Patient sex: F
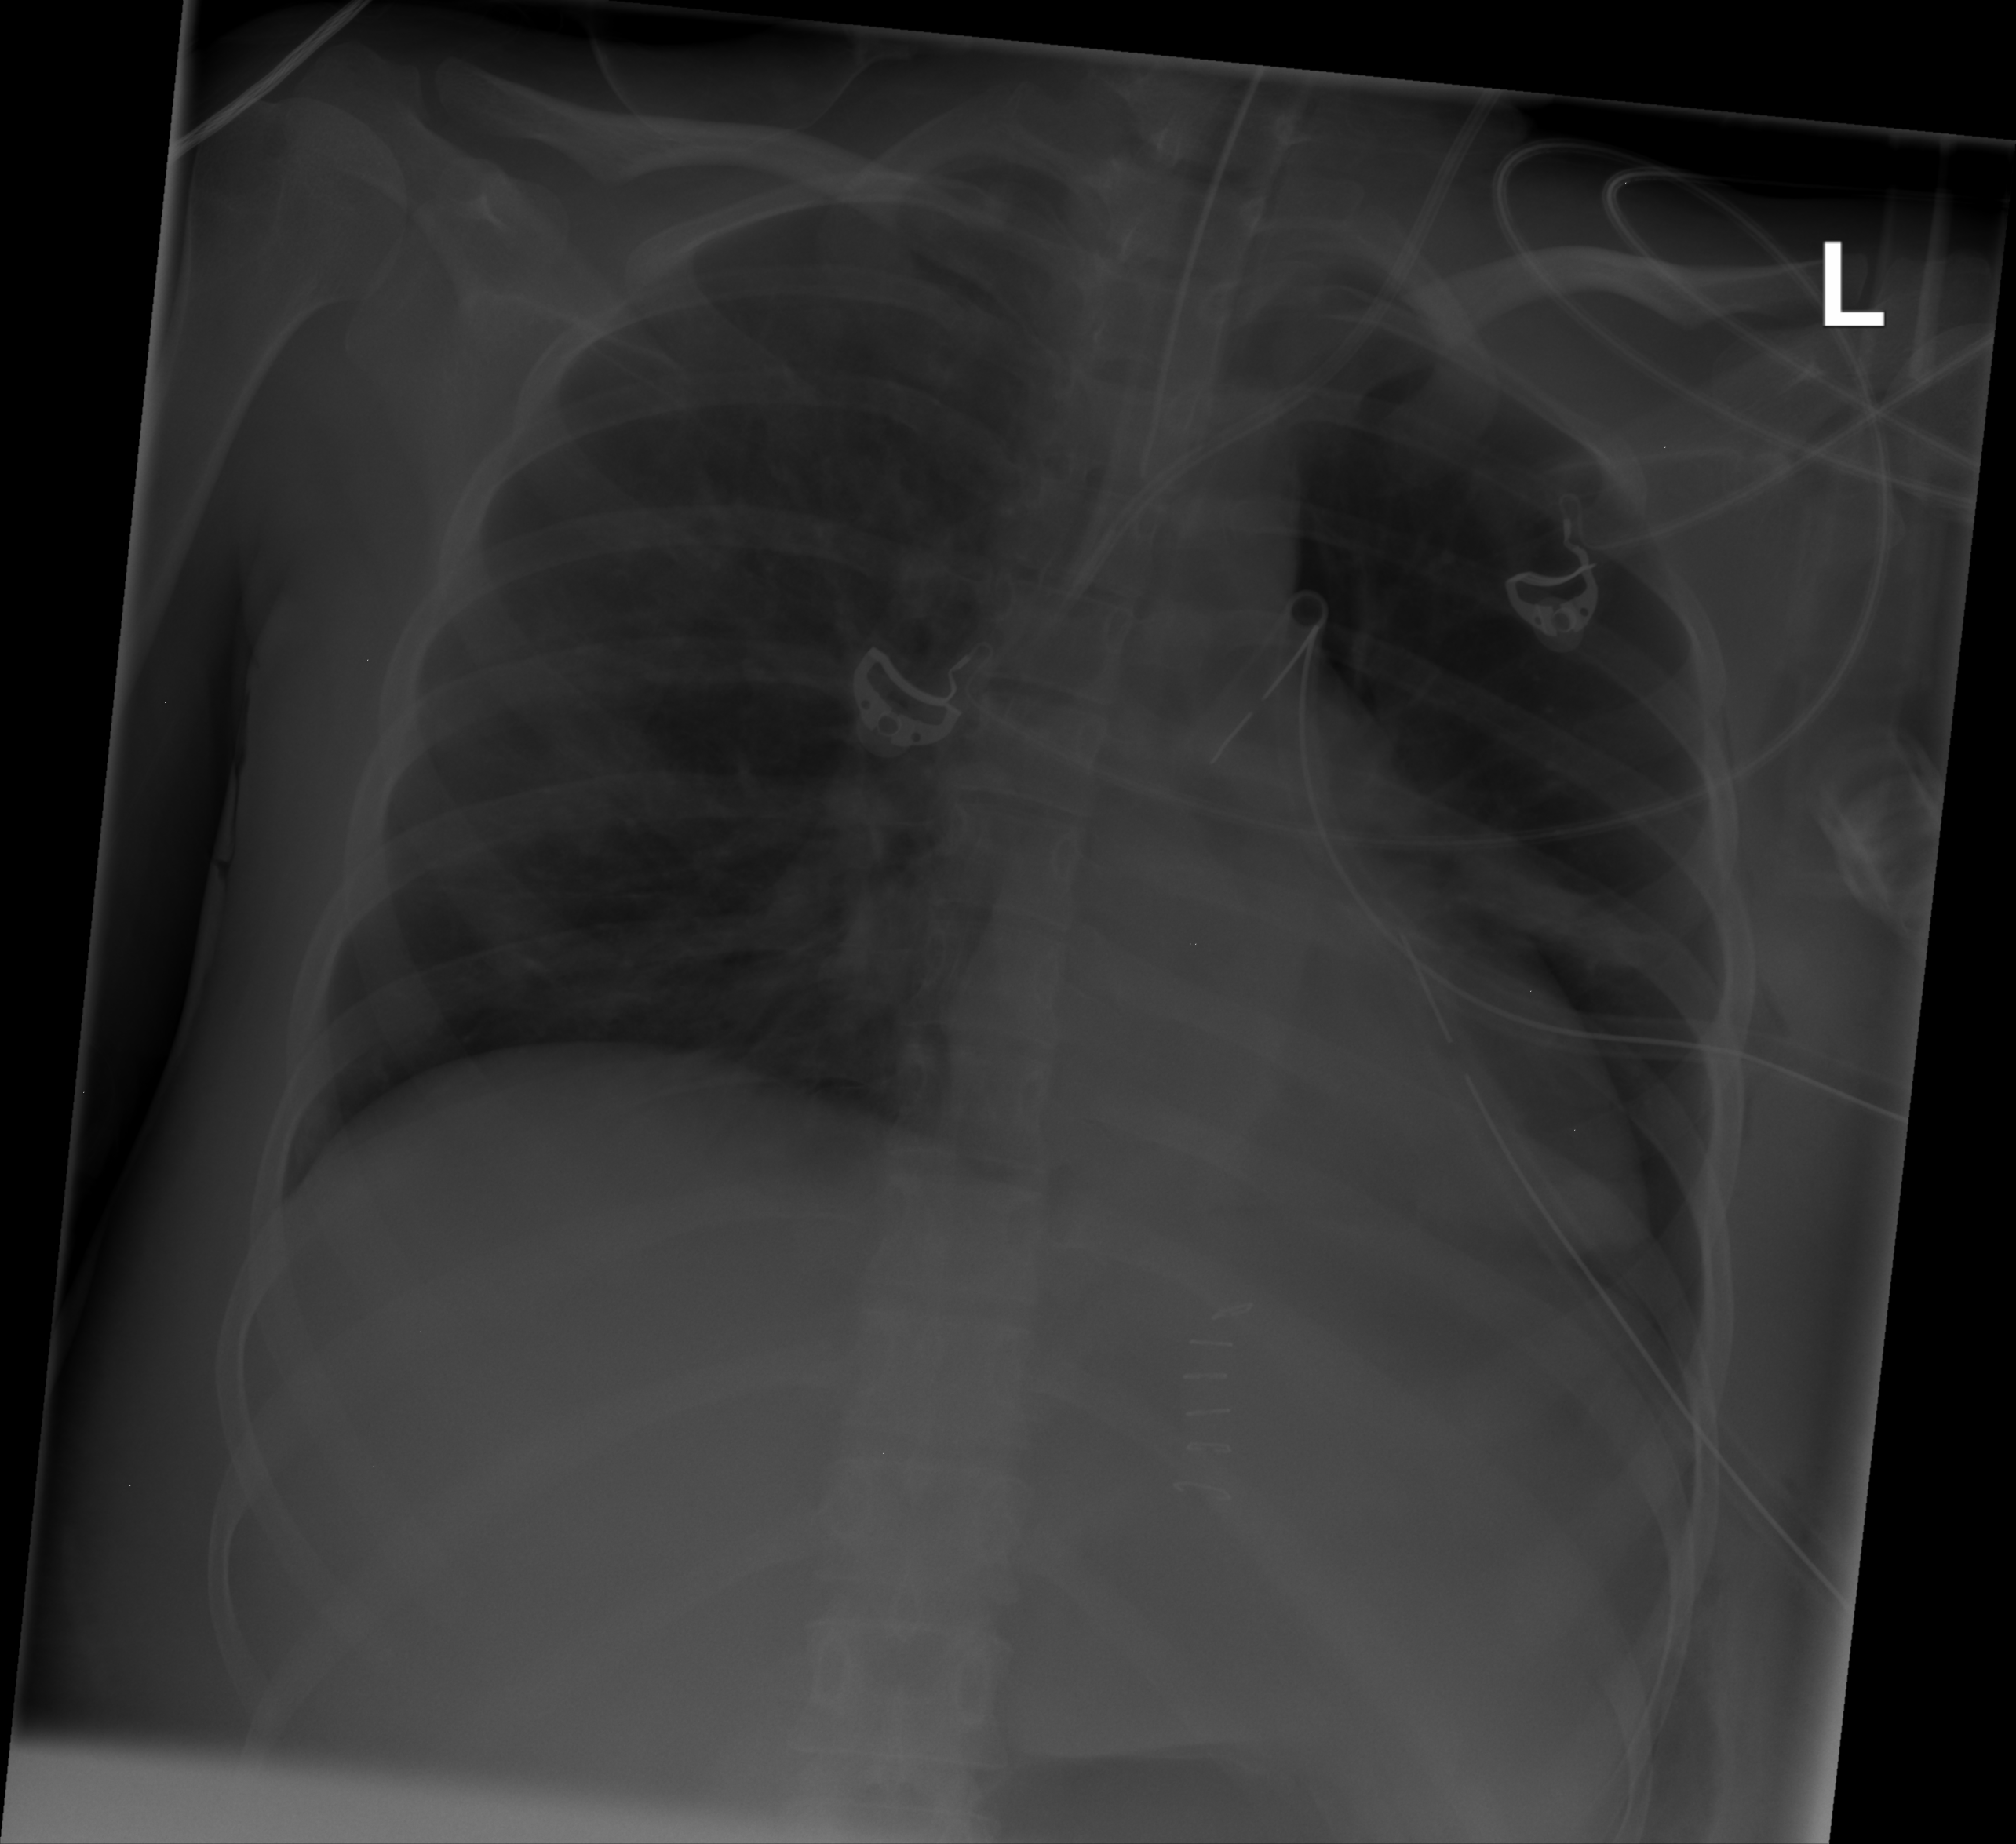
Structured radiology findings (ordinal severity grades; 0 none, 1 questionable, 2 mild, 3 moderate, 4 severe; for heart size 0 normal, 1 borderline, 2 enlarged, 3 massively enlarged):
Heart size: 0
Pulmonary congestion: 0
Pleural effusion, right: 0
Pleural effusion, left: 0
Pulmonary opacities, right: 2
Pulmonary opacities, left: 0
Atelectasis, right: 2
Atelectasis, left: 0